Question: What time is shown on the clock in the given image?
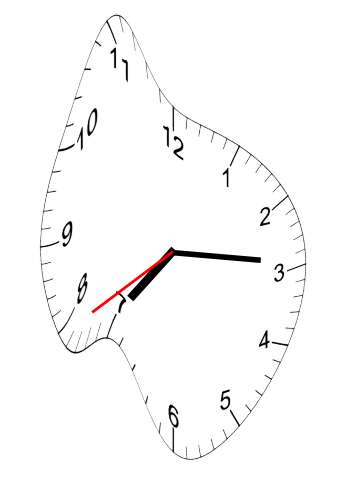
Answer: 07:14:39